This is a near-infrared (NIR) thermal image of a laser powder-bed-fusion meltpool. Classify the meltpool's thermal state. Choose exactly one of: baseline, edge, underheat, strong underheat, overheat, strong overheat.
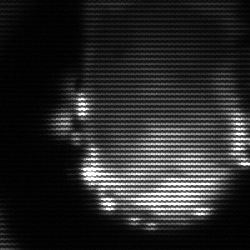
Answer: baseline